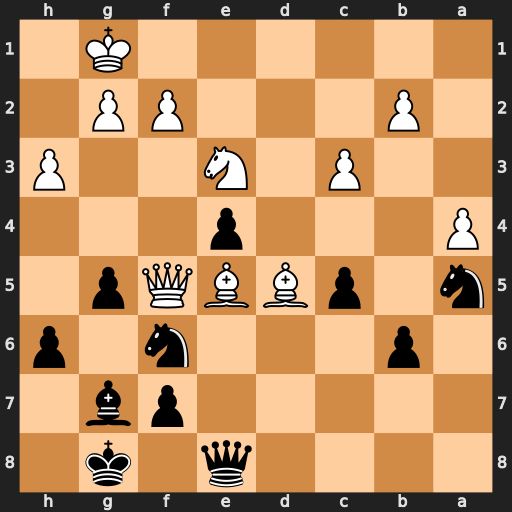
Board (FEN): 4q1k1/5pb1/1p3n1p/n1pBBQp1/P3p3/2P1N2P/1P3PP1/6K1
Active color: b
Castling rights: -
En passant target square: -
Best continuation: Nxd5 Bxg7 Nxe3 Qf6 Nf5